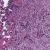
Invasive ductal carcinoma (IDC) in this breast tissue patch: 0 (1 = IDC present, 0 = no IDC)